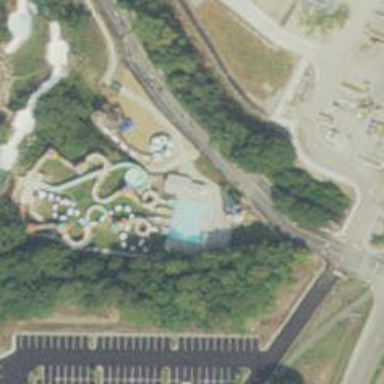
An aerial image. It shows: Water slide attraction.